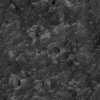
Atmospheric dust classification: not_dusty